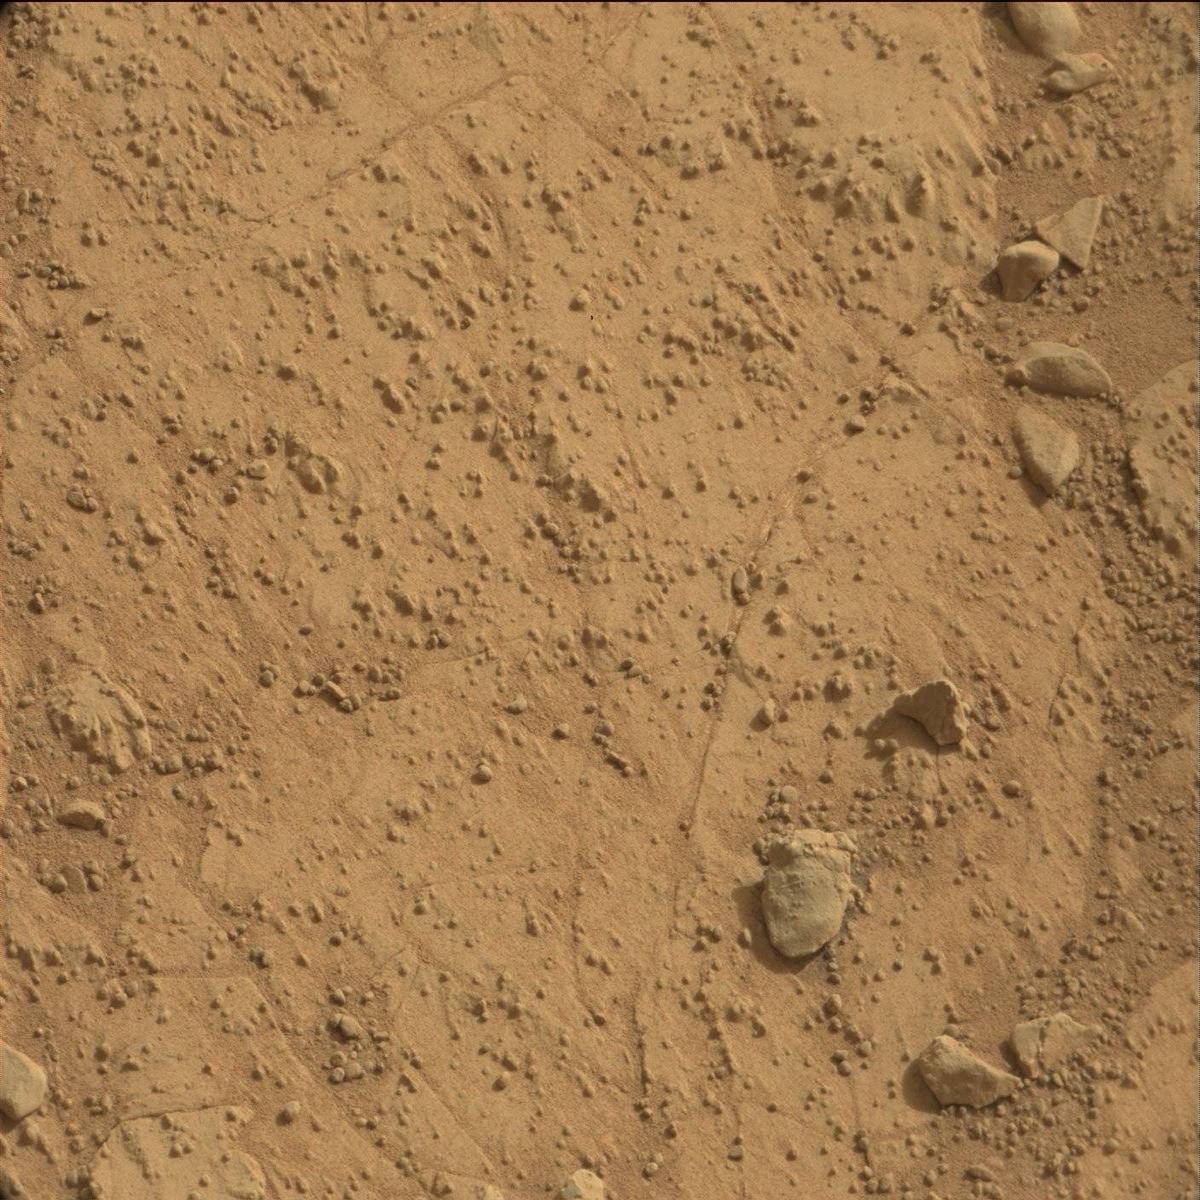
Terrain classes present: Bedrock, Rock, Sand / Soil